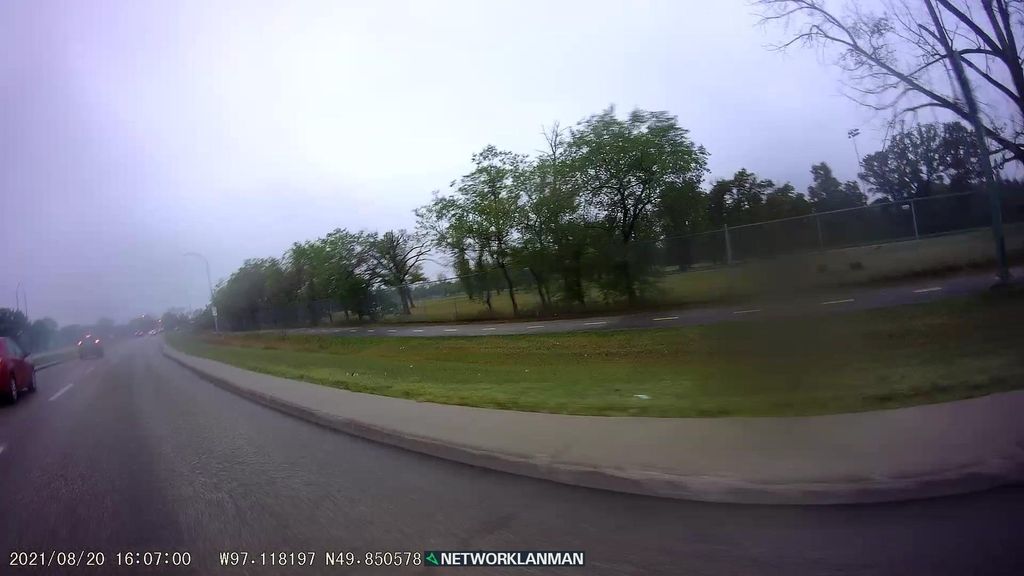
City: winnipeg